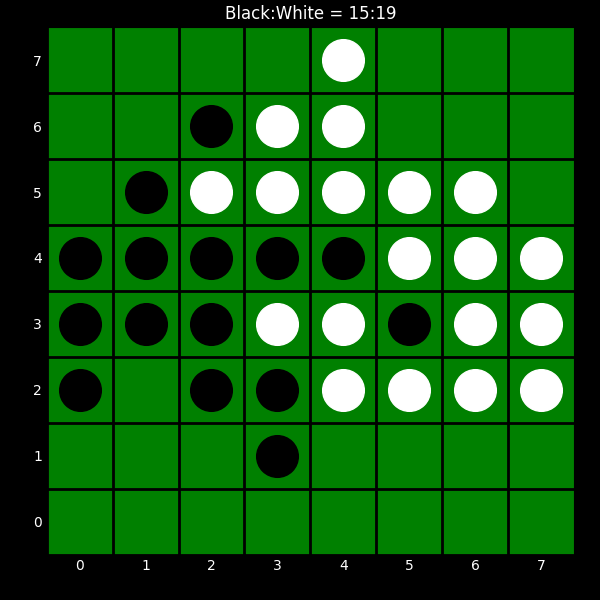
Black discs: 15
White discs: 19